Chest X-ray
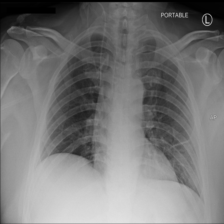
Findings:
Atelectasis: positive
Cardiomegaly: negative
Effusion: negative
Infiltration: positive
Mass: negative
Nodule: negative
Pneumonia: negative
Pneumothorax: negative
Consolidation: negative
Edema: negative
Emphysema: negative
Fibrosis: negative
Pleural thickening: negative
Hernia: negative